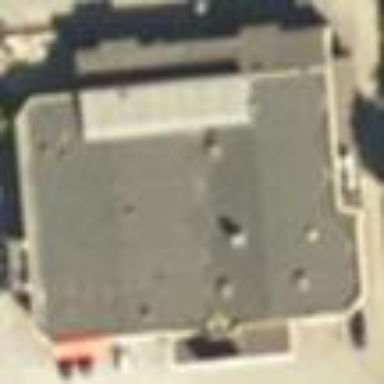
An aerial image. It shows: Commercial building.